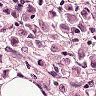
Metastatic tissue present: yes